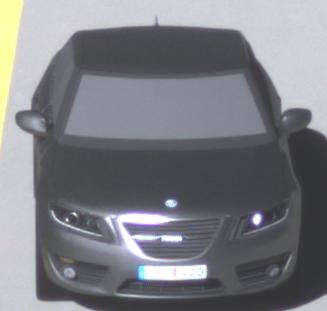
Make: Saab
Model: 5-Sep
Detailed model: 9-5 1.6T
Model produced from: 2010/06
Model produced until: 2011/12
Doors: 4
Color: gray
Road condition: dry road
Daytime: morning or afternoon
Contrast: high contrast